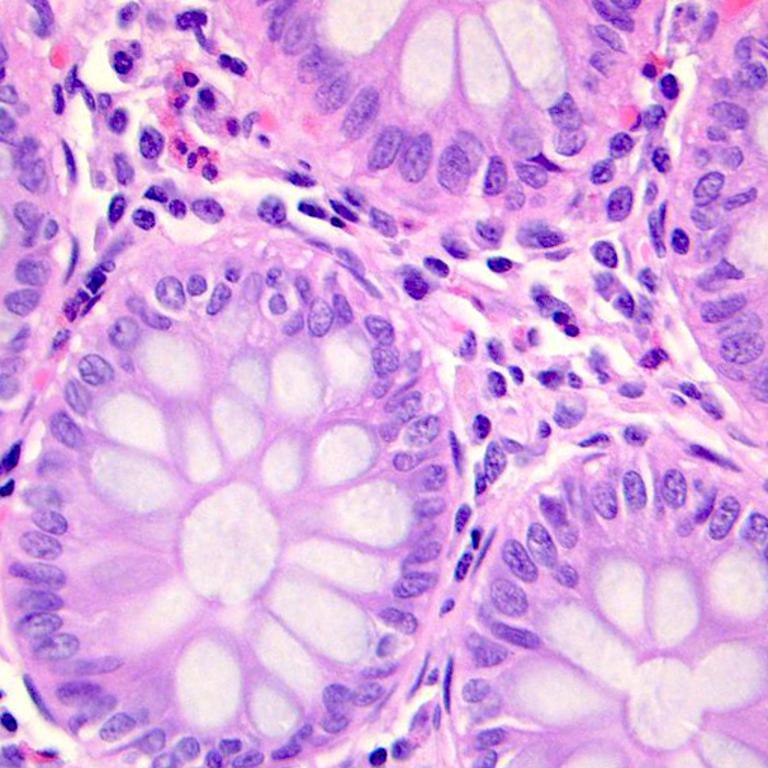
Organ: colon
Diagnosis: benign